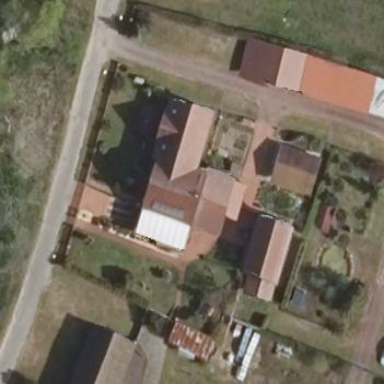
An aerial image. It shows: Detached building with gabled roof.